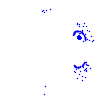
Particle: proton